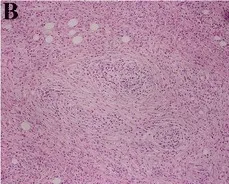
Histologic features of the mass lesion. (b) Obliterative phlebitis is evident in some areas of the mass lesion.
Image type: pathology (h&e)